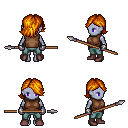
a pixel art fantasy rpg character, female body template, dark elf, purple skin, brown sleeveless shirt, teal pants, dark blonde swoop hairstyle, metal gloves, maroon shoes, spear, four views (front, back, left, right), 2x2 character sprite sheet, small pixel art, hard edges, no anti-aliasing